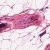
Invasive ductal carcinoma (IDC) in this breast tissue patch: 0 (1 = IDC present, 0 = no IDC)